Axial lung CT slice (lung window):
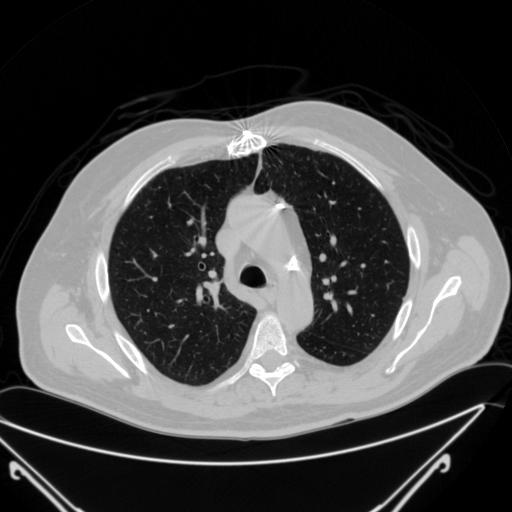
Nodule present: no